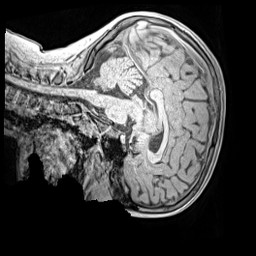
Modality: MP2RAGE
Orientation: sagittal
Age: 10
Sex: female
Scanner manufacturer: siemens
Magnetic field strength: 3 T
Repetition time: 4 s
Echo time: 0.00299 s